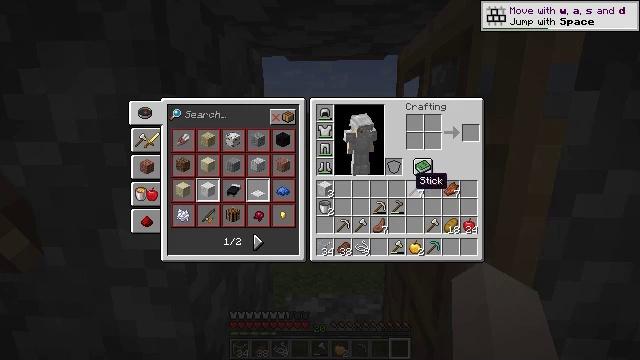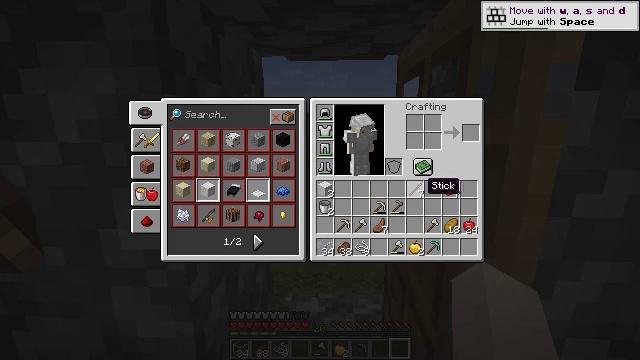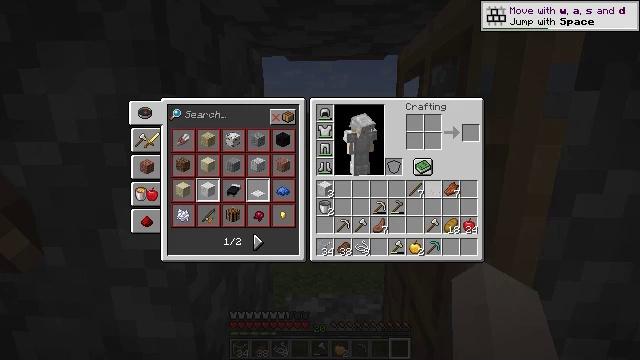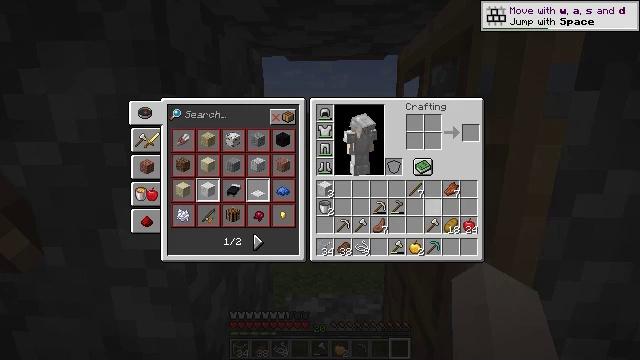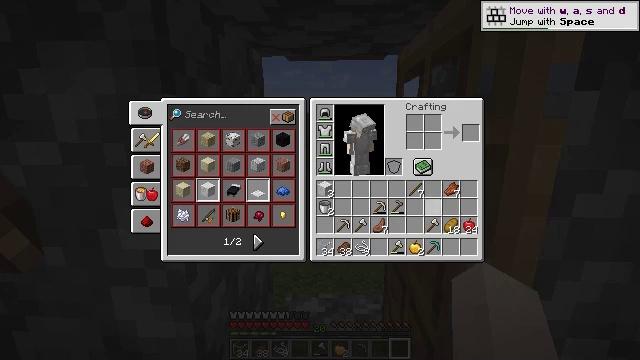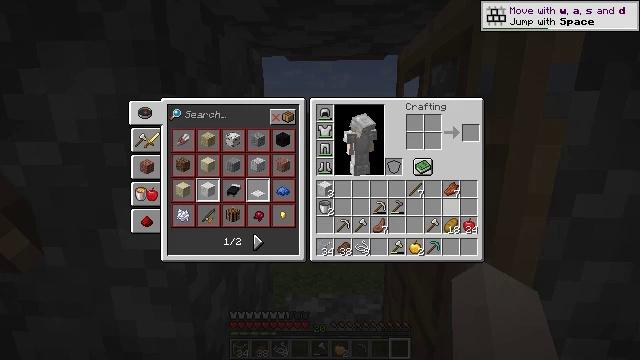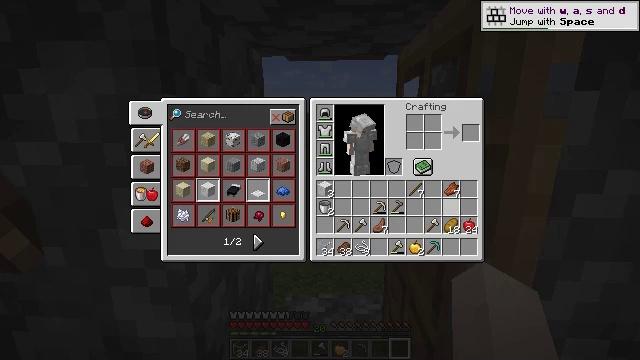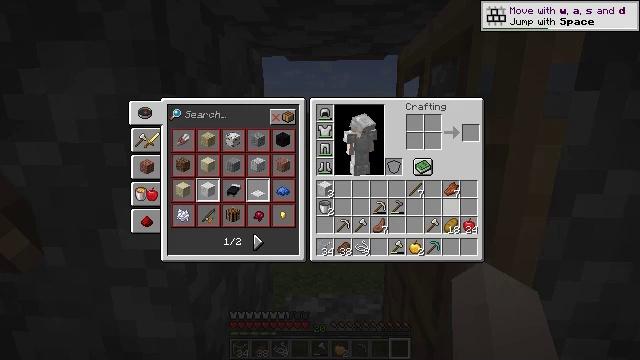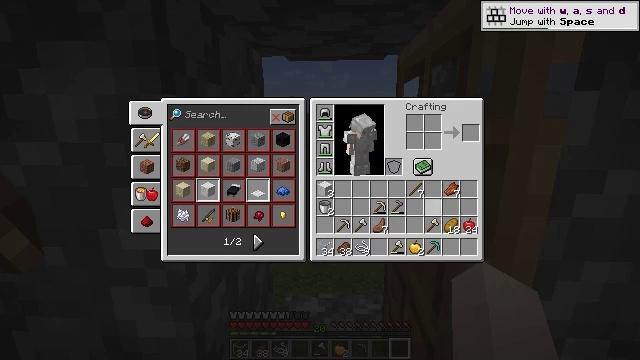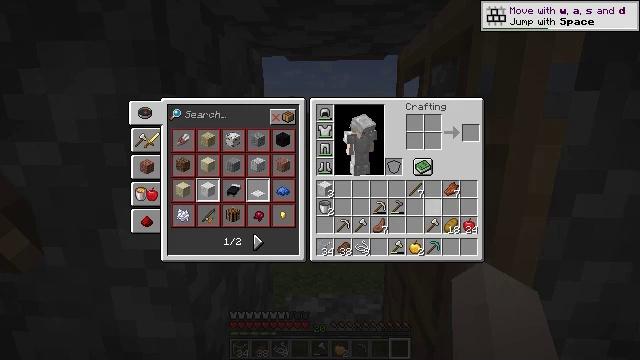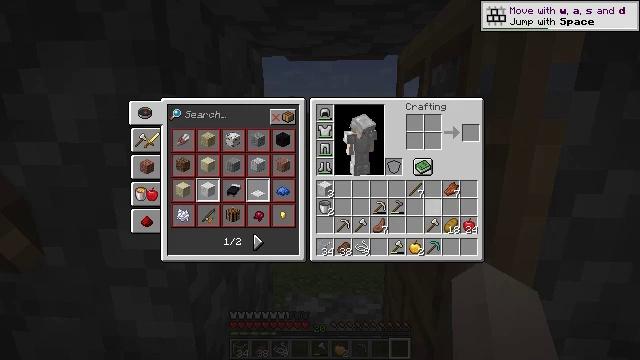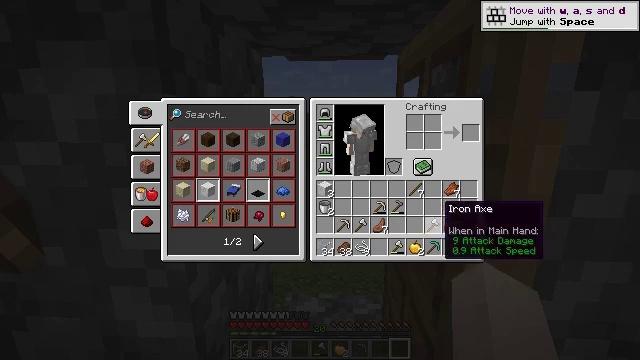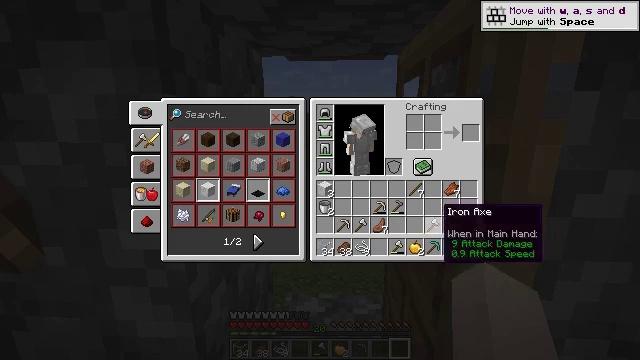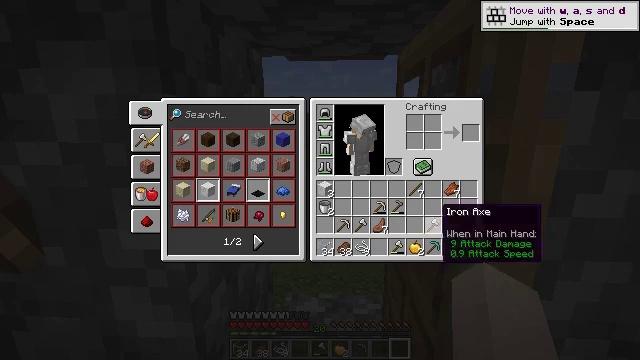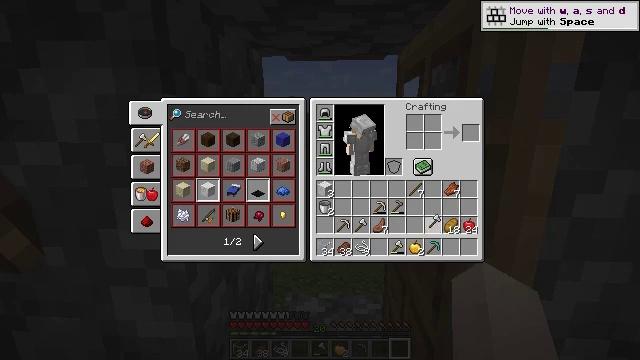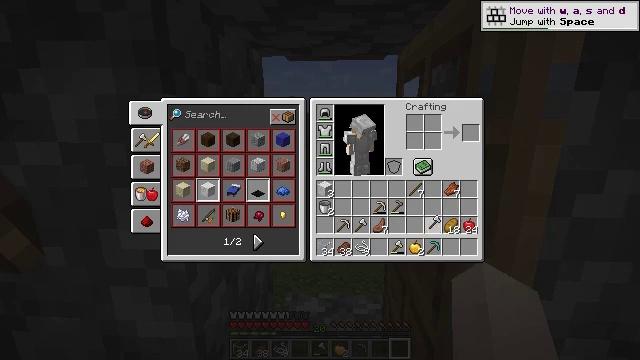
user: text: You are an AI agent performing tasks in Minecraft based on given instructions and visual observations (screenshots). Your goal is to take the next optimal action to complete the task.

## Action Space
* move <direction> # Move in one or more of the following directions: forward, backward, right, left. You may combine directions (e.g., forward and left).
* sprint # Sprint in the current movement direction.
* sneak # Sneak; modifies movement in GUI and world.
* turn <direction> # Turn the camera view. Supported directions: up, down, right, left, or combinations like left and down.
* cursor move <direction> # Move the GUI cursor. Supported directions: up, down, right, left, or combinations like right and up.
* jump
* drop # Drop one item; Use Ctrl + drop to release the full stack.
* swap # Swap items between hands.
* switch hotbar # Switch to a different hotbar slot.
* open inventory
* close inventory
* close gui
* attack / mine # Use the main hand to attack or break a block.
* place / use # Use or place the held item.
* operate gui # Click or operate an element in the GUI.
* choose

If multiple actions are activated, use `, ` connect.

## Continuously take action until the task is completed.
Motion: motion action
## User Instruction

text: Kill mobs.
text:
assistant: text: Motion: cursor move right
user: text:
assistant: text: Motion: cursor move right
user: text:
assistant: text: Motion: no_op
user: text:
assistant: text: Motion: no_op
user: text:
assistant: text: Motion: no_op
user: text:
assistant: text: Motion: no_op
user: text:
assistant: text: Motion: no_op
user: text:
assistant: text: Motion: no_op
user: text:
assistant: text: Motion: no_op
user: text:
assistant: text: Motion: no_op
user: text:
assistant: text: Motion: no_op
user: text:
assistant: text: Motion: no_op
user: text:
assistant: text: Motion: no_op
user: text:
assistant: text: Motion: operate gui
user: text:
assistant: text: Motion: operate gui
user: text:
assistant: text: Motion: cursor move right and down, operate gui
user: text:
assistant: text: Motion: cursor move right
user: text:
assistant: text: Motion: no_op
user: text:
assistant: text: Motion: no_op
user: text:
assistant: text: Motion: no_op
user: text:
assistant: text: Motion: no_op
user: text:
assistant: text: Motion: no_op
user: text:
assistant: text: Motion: operate gui
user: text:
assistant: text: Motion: operate gui
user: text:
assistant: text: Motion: operate gui
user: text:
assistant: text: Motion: no_op
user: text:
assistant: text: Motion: cursor move left and up
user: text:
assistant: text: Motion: cursor move left and up
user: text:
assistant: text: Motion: no_op
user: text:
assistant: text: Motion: no_op